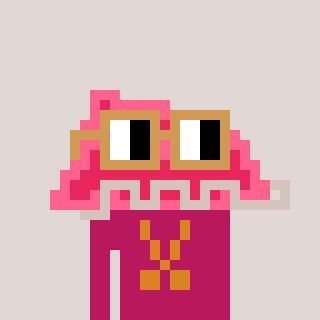
a pixel art character with square brown glasses, a retainer-shaped head and a darkpink-colored body on a warm background